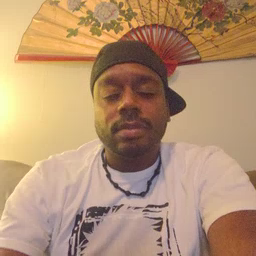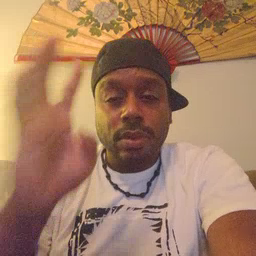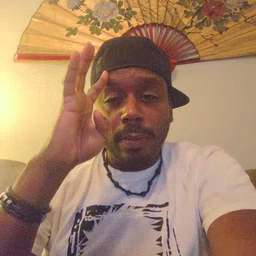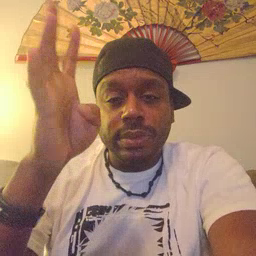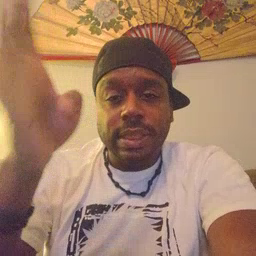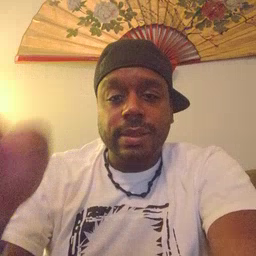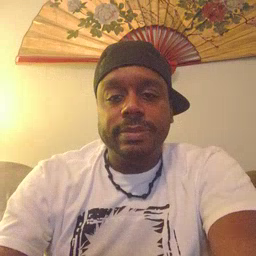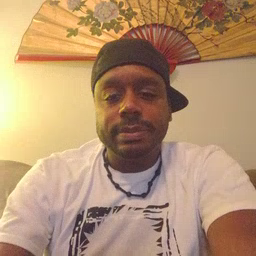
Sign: pretend